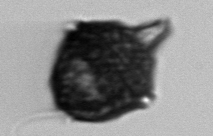
Label: Gonyaulax